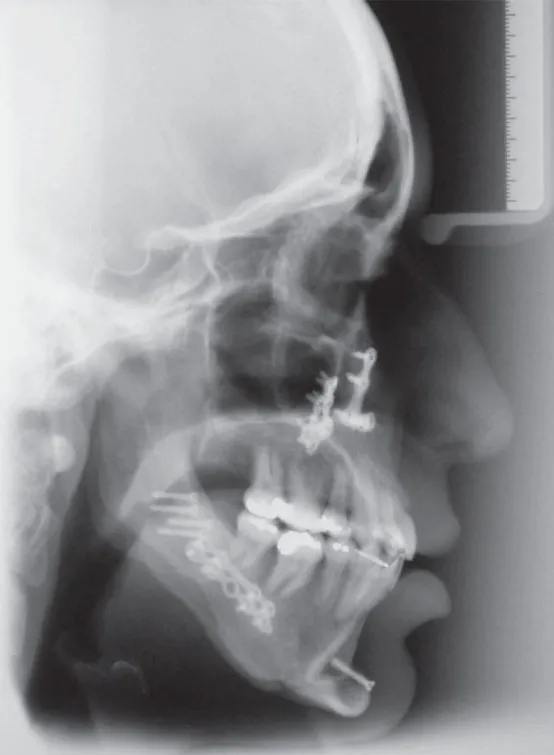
Fourteen-month cephalometric radiograph showing occlusion plane changing and lower
jaw advancement.
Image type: radiology (x_ray)